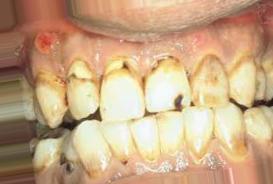
Condition: Tooth Discoloration